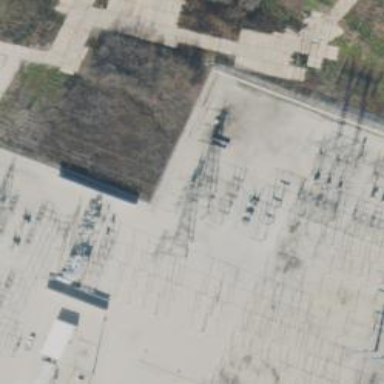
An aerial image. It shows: Switch for power supply.